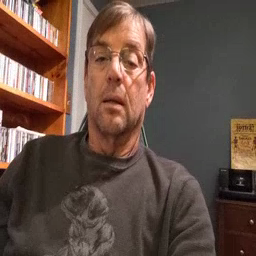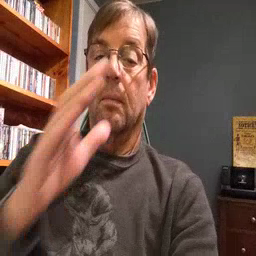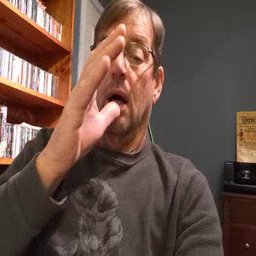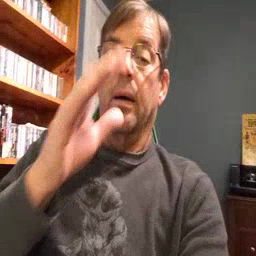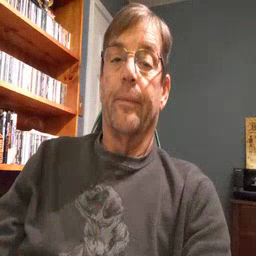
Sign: mom